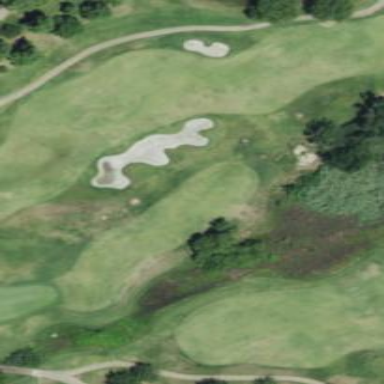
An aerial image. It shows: Grassy area designated as golf fairway.